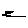
Label: zigzag